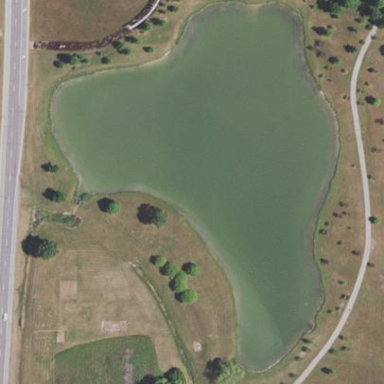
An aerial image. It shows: Pond with natural water.